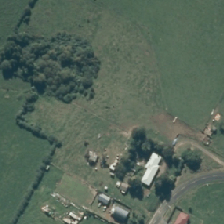
Land cover: urban_build_up